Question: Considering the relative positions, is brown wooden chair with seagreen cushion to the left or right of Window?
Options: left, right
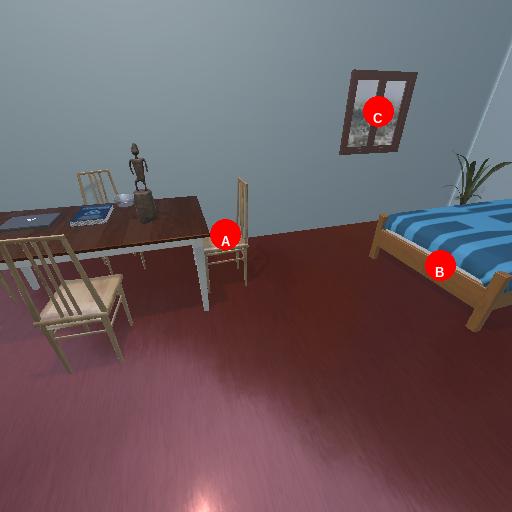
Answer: left